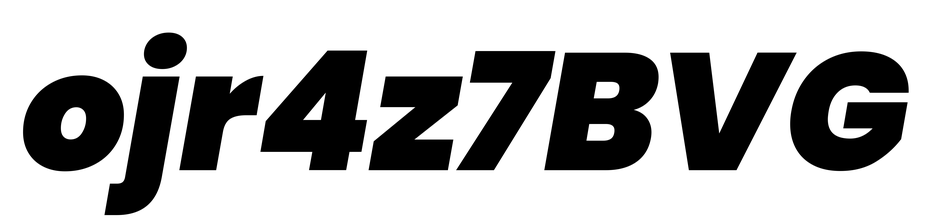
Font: Poppins-BlackItalic